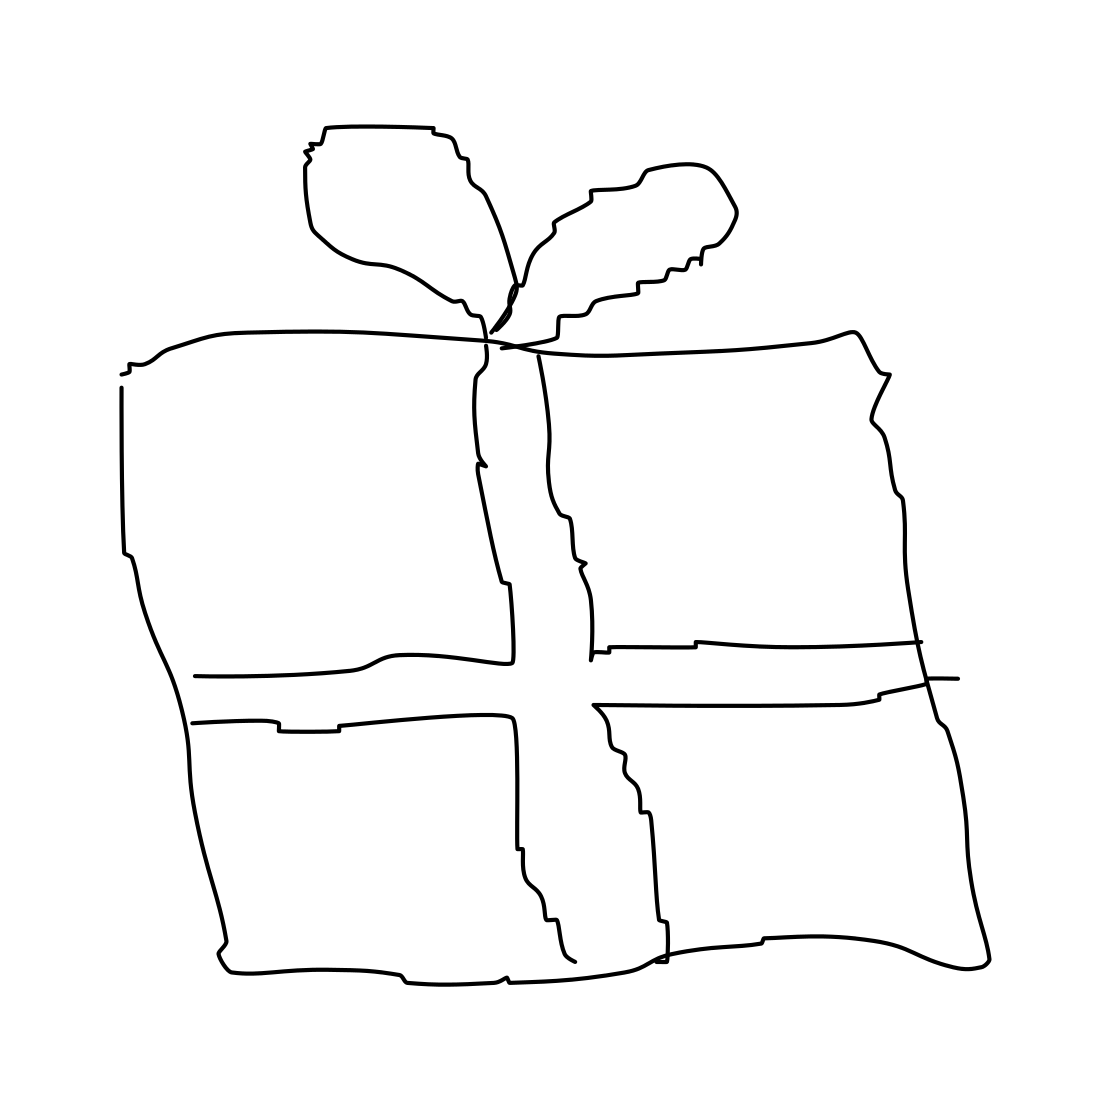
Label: present